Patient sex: M
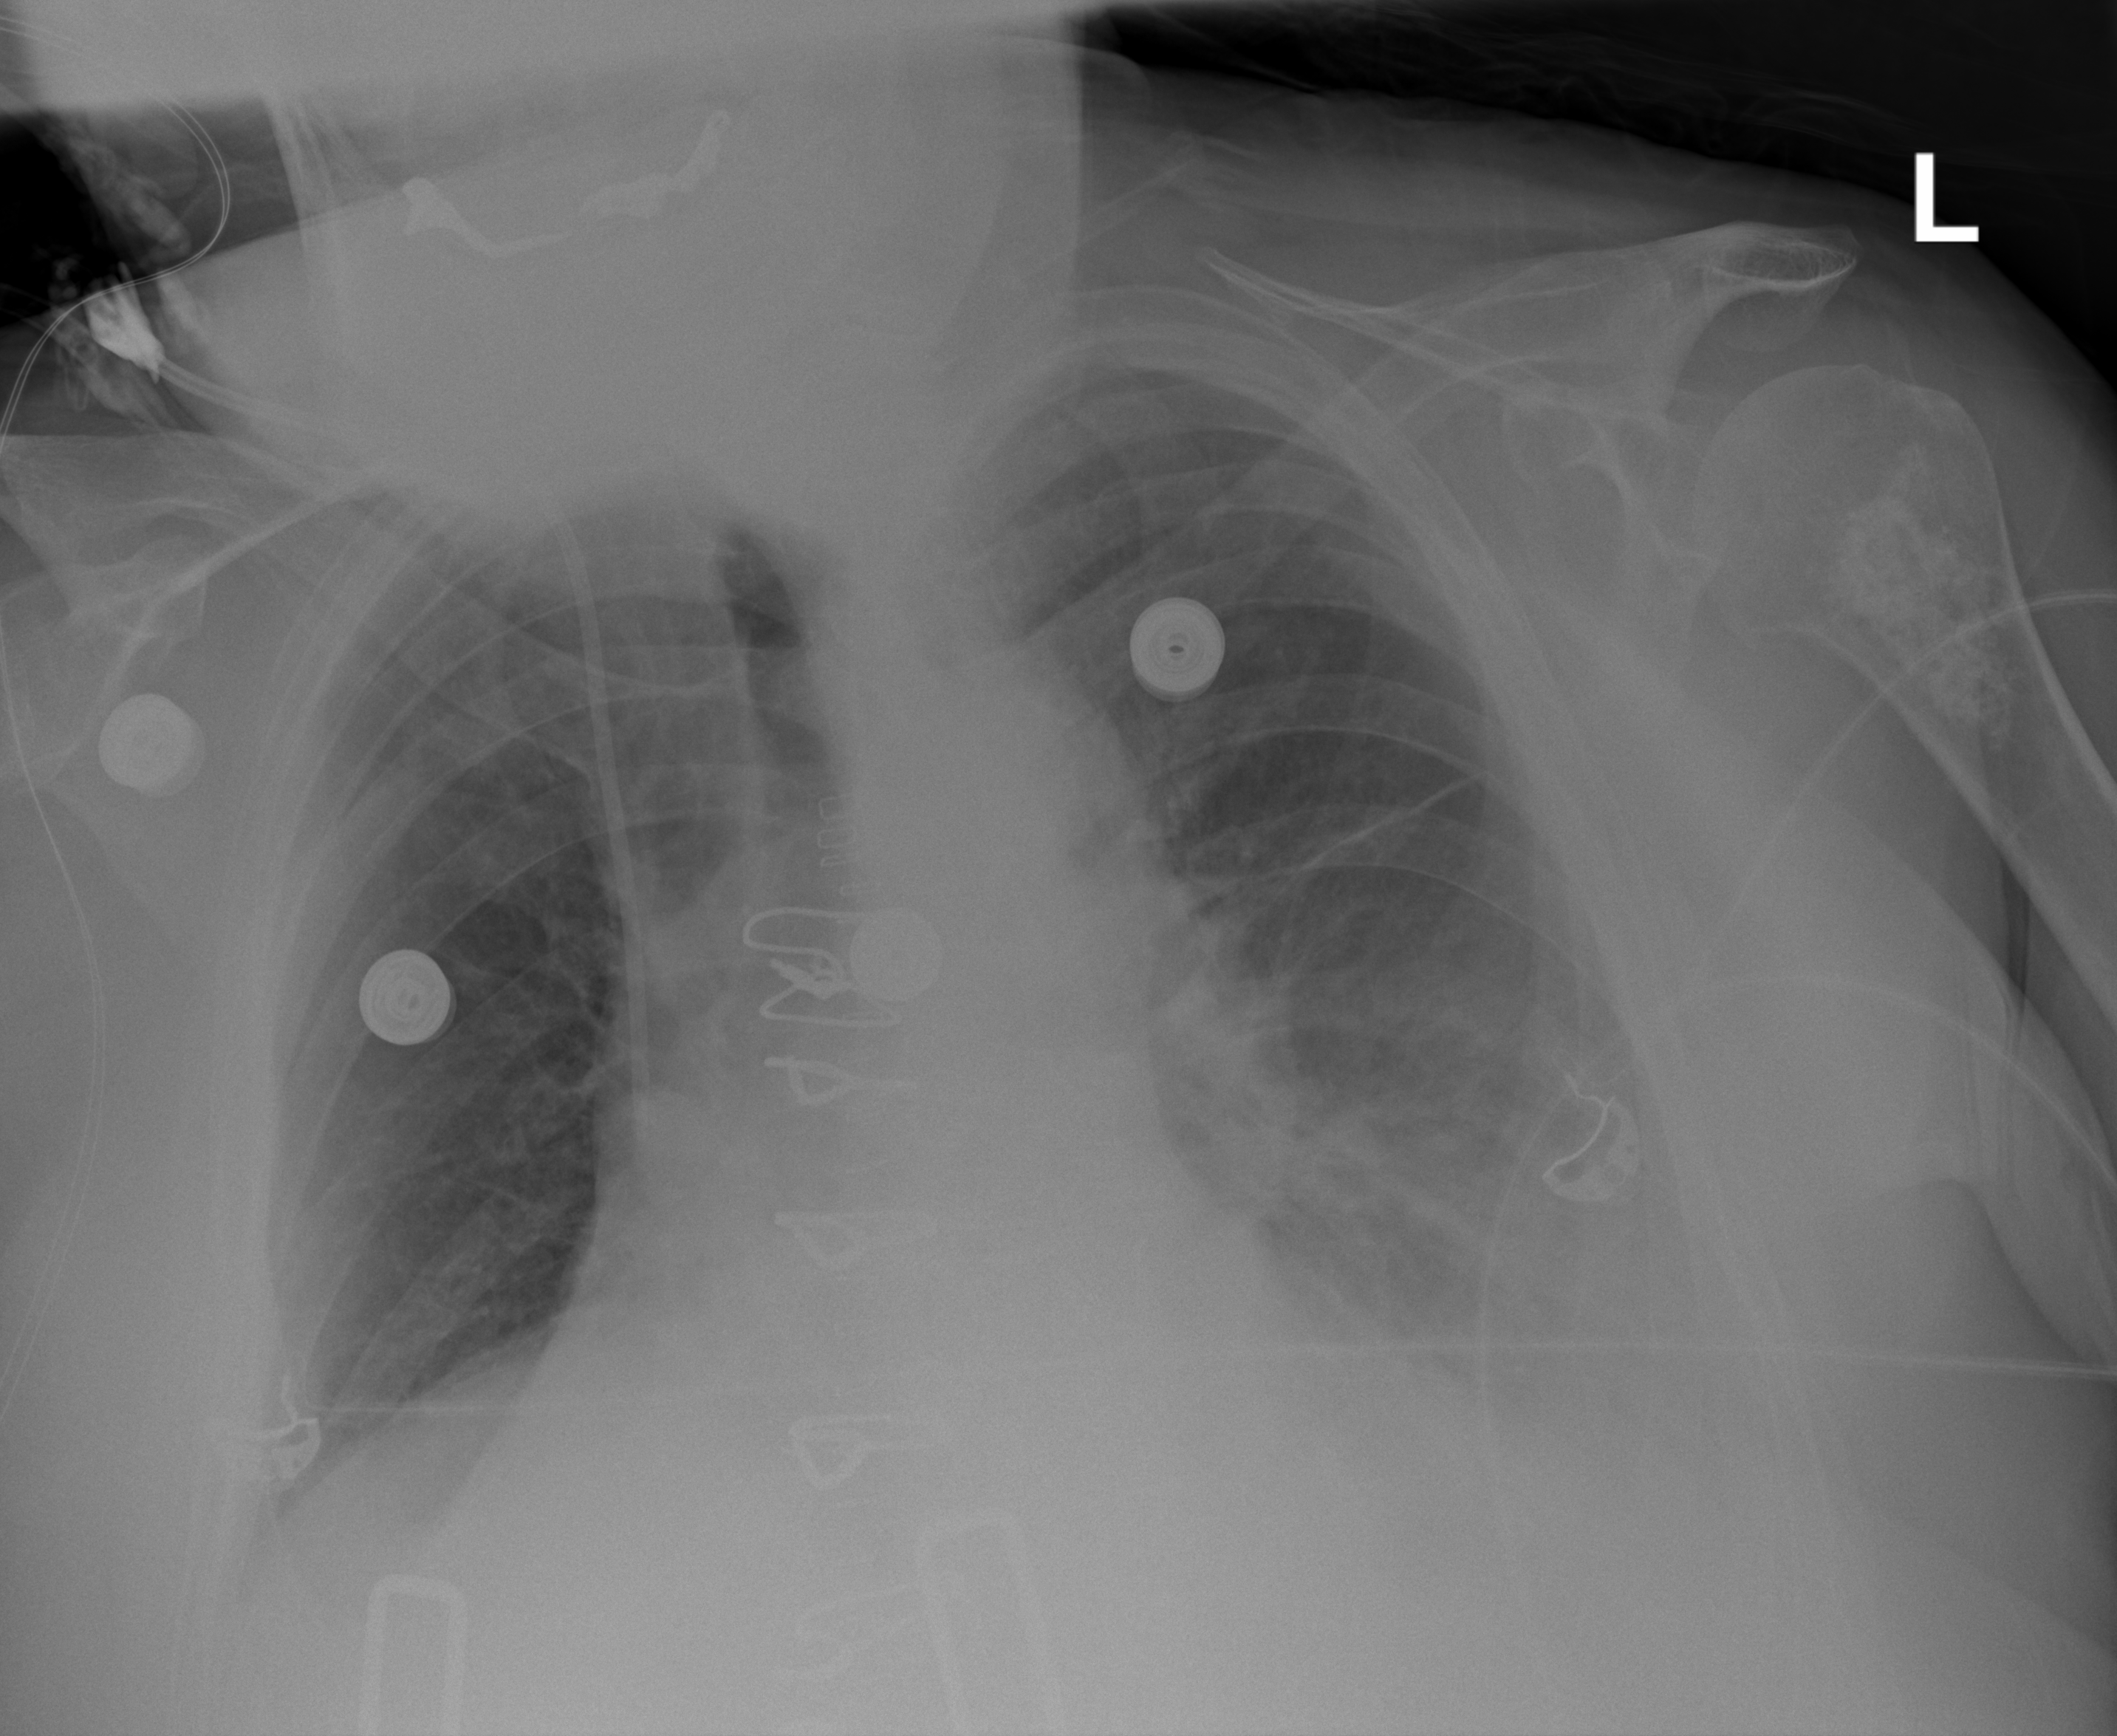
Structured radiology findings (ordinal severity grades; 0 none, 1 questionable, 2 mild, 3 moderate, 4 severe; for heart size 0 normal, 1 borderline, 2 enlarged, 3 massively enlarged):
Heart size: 2
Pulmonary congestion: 1
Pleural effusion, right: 2
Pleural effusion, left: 2
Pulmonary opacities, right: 0
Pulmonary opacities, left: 1
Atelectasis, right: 2
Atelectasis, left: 2